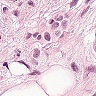
Metastatic tissue present: yes